Question: I have a table variable and I am inserting in it some values using the "Insert Into - Select" statement. The select is a combination of few joins, and when it is executed separately it takes 3 seconds. The problem is that the whole code takes 3-4 minutes to executed. I wonder is there a particular reason for this.
This is the my table variable declaration:
'''
DECLARE @Result TABLE
(
ProductID NVARCHAR(25) PRIMARY KEY
,ProductName NVARCHAR(100)
,ProductCategoryID TINYINT
,ProductCategory NVARCHAR(50)
,ProductSubCategoryID TINYINT
,ProductSubCategory NVARCHAR(50)
,BrandID TINYINT
,Brand NVARCHAR(50)
)
'''
I have an other table variable which I initialize with some data, and this is its structure:
'''
DECLARE @TempTable TABLE
(
ProtoSurveyID INT,
ProductID NVARCHAR(25) PRIMARY KEY
)
'''
and the following code is my problem statement (insert into - select):
'''
INSERT INTO @Result (ProductID,ProductName,ProductCategoryID,ProductCategory,ProductSubCategoryID,ProductSubCategory,BrandID,Brand)
SELECT
Products.ProductID AS ProductID
,Products.ProductName AS ProductName
,ProductCategories.ProductCategoryID AS ProductCategoryID
,ProductCategories.ProductCategory AS ProductCategory
,ProductSubCategories.ProductSubCategoryID AS ProductSubCategoryID
,ProductSubCategories.ProductSubCategory AS ProductSubCategory
,Brands.BrandID AS BrandID
,Brands.Brand AS Brand
FROM
(
SELECT
CAST(A.Col001 AS tinyint) AS ProductCategoryID
,CAST(A.Col002 AS tinyint) AS BrandID
,CAST(A.Col003 AS nvarchar(25)) AS ProductID
,CAST(A.Col004 AS nvarchar(100)) AS ProductName
,CAST(A.Col006 As tinyint) AS ProductSubCategoryID
,B.ProtoSurveyID
FROM DataSetsMaterializedDataSqlvariant A
INNER JOIN @TempTable B
ON B.ProductID=CAST(A.Col003 AS nvarchar(25))
WHERE DataSetsMaterializedInternalRowsetID = 3
) Products
INNER JOIN
(
SELECT CAST(A.Col001 AS tinyint) AS BrandID
, CAST(A.Col002 AS nvarchar(50)) AS Brand
FROM DataSetsMaterializedDataSqlvariant A
WHERE DataSetsMaterializedInternalRowsetID = 1
)Brands On Products.BrandID=Brands.BrandID
INNER JOIN
(
SELECT CAST(A.Col001 AS tinyint) AS ProductCategoryID
,CAST(A.Col002 AS nvarchar(50)) AS ProductCategory
FROM DataSetsMaterializedDataSqlvariant A
WHERE DataSetsMaterializedInternalRowsetID = 2
) ProductCategories On Products.ProductCategoryID=ProductCategories.ProductCategoryID
INNER JOIN
(
SELECT CAST(A.Col001 AS tinyint) AS ProductSubCategoryID
, CAST(A.Col002 AS nvarchar(50)) AS ProductSubCategory
FROM DataSetsMaterializedDataSqlvariant A
WHERE DataSetsMaterializedInternalRowsetID = 11
) ProductSubCategories on Products.ProductSubCategoryID=ProductSubCategories.ProductSubCategoryID
'''
As I told before, if I comment the insert line the query takes 3 seconds, otherwise - a very long time.
EDIT: Here is my execution plan - most of the cost is table scan, but why it takes so many time when insert is make, and happens to quick without it?

The follow is my new inline function:
'''
CREATE FUNCTION [dbo].[fn_XxCustom_RetailAudits_GetProductsForFilter]
(
@SecurityObjectUserID BIGINT
)
RETURNS TABLE
AS
RETURN
WITH CTE(ProtoSurveyID,ProductID) AS
(
SELECT DISTINCT CAST(B.ProtoSurveyID AS INT)
,CAST(A.Col002 AS NVARCHAR(25)) AS ProductID
FROM DataSetsMaterializedDataSqlvariant A
JOIN SurveyInstances B ON A.Col001=B.SurveyInstanceID AND CAST(B.ProtoSurveyID AS INT) IN (SELECT ProtoSurveyID FROM dbo.fn_Filter_GetProtoSurveysAllowedShort(@SecurityObjectUserID, 'CLIENTACCESS',NULL))
WHERE DataSetsMaterializedInternalRowsetID = 5
)
SELECT
Products.ProductID AS ProductID
,Products.ProductName AS ProductName
,ProductCategories.ProductCategoryID AS ProductCategoryID
,ProductCategories.ProductCategory AS ProductCategory
,ProductSubCategories.ProductSubCategoryID AS ProductSubCategoryID
,ProductSubCategories.ProductSubCategory AS ProductSubCategory
,Brands.BrandID AS BrandID
,Brands.Brand AS Brand
FROM
(
SELECT
CAST(A.Col001 AS tinyint) AS ProductCategoryID
,CAST(A.Col002 AS tinyint) AS BrandID
,CAST(A.Col003 AS nvarchar(25)) AS ProductID
,CAST(A.Col004 AS nvarchar(100)) AS ProductName
,CAST(A.Col006 As tinyint) AS ProductSubCategoryID
,B.ProtoSurveyID
FROM CTE B
INNER JOIN DataSetsMaterializedDataSqlvariant A
ON B.ProductID=CAST(A.Col003 AS nvarchar(25))
WHERE DataSetsMaterializedInternalRowsetID = 3
) Products
INNER JOIN
(
SELECT CAST(A.Col001 AS tinyint) AS BrandID
,CAST(A.Col002 AS nvarchar(50)) AS Brand
FROM DataSetsMaterializedDataSqlvariant A
WHERE DataSetsMaterializedInternalRowsetID = 1
)Brands On Products.BrandID=Brands.BrandID
INNER JOIN
(
SELECT CAST(A.Col001 AS tinyint) AS ProductCategoryID
,CAST(A.Col002 AS nvarchar(50)) AS ProductCategory
FROM DataSetsMaterializedDataSqlvariant A
WHERE DataSetsMaterializedInternalRowsetID = 2
) ProductCategories On Products.ProductCategoryID=ProductCategories.ProductCategoryID
INNER JOIN
(
SELECT CAST(A.Col001 AS tinyint) AS ProductSubCategoryID
,CAST(A.Col002 AS nvarchar(50)) AS ProductSubCategory
FROM DataSetsMaterializedDataSqlvariant A
WHERE DataSetsMaterializedInternalRowsetID = 11
) ProductSubCategories on Products.ProductSubCategoryID=ProductSubCategories.ProductSubCategoryID
GO
'''
I runs slowly again. Any ideas how to optimize it?
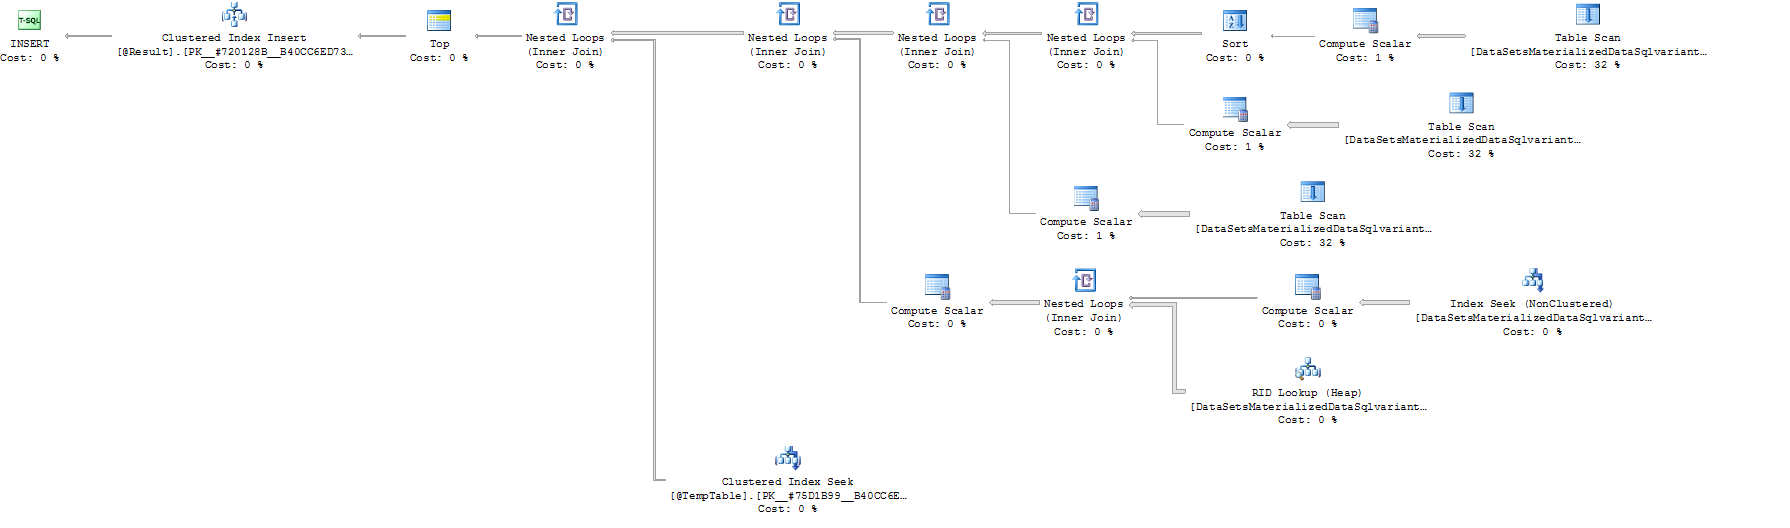
Answer: Queries that insert into table variables can't have a parallel plan.
Try using a '#temp' table instead to allow the 'SELECT' to be parallelised.